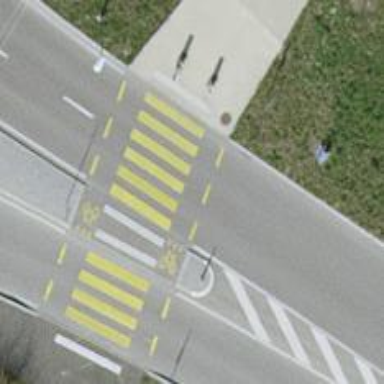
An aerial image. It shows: Crossing on asphalt cycleway.